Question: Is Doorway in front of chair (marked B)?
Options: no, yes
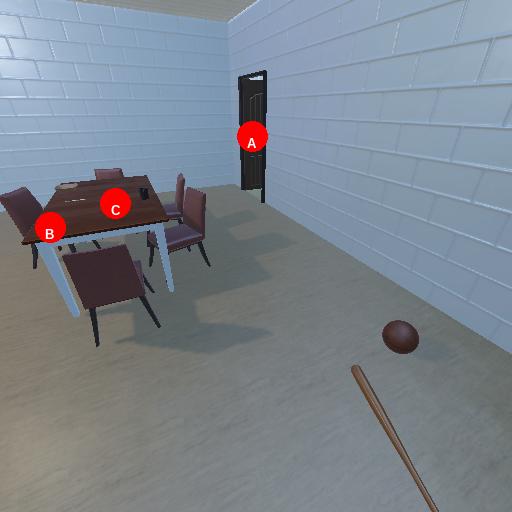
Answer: no